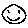
Label: smiley face